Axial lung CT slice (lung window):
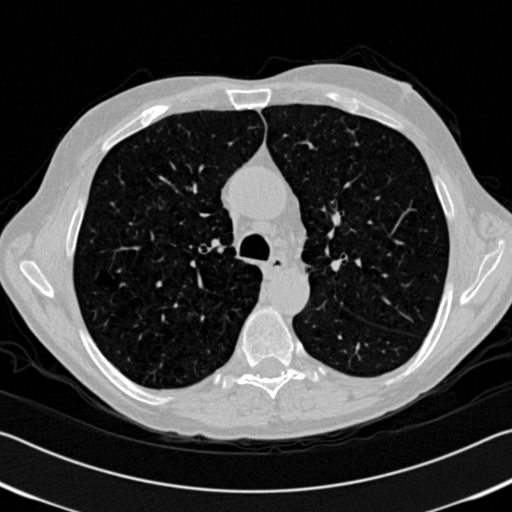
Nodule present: no